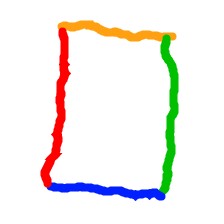
Shape: rectangle